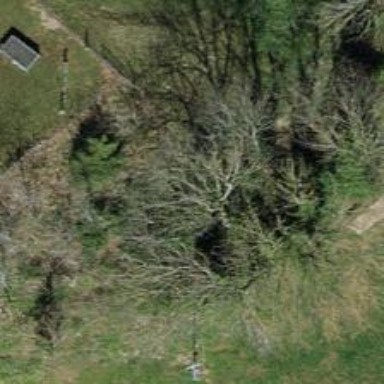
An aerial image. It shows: Mixed leaf-type tree in natural setting.